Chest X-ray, PA view. Patient: 78 years old, sex M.
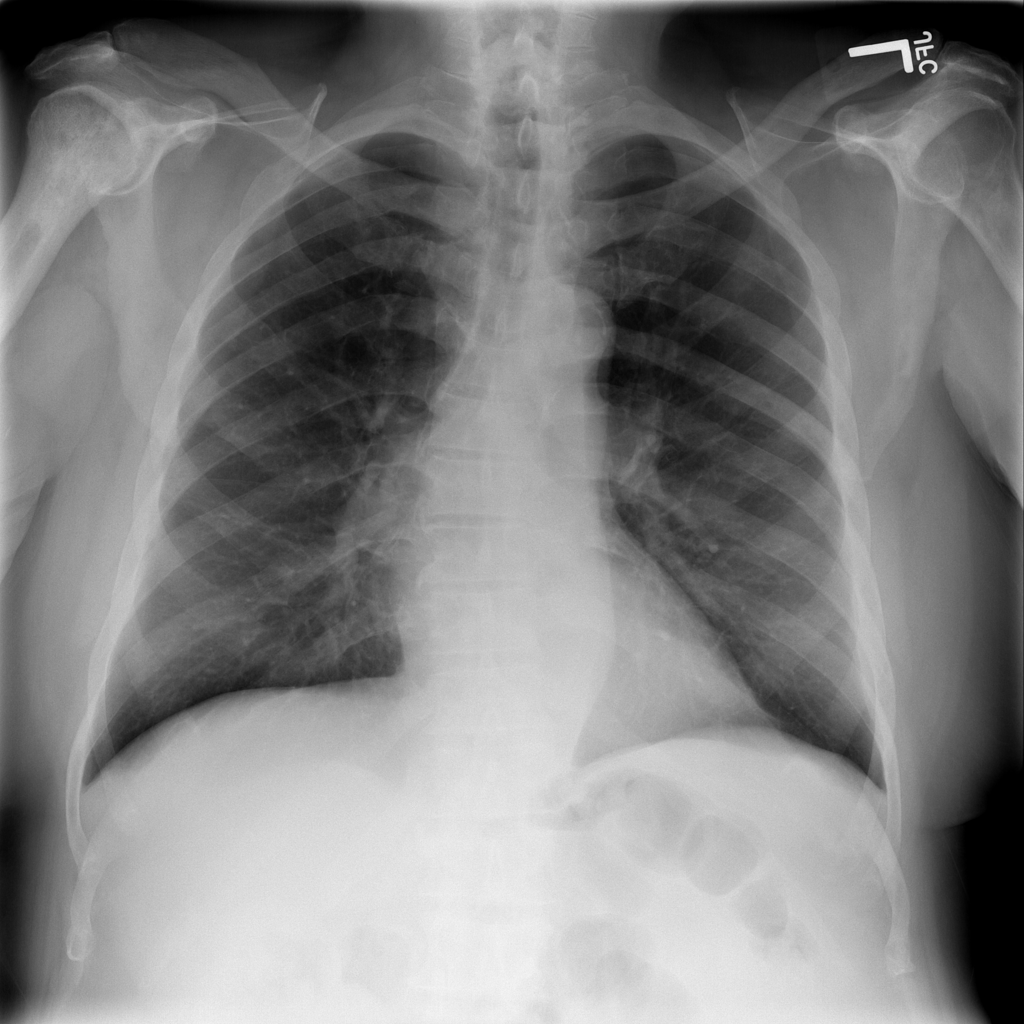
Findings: No Finding